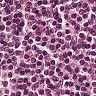
Metastatic tissue present: no